Question: Until Visual Studio 2010, when opening a CSS file a window with all the classes and IDs opened automatically to help CSS file navigation.
In Visual Studio 2013, I cannot find this option; am I missing something, or has Microsoft decided that the feature is not useful anymore?

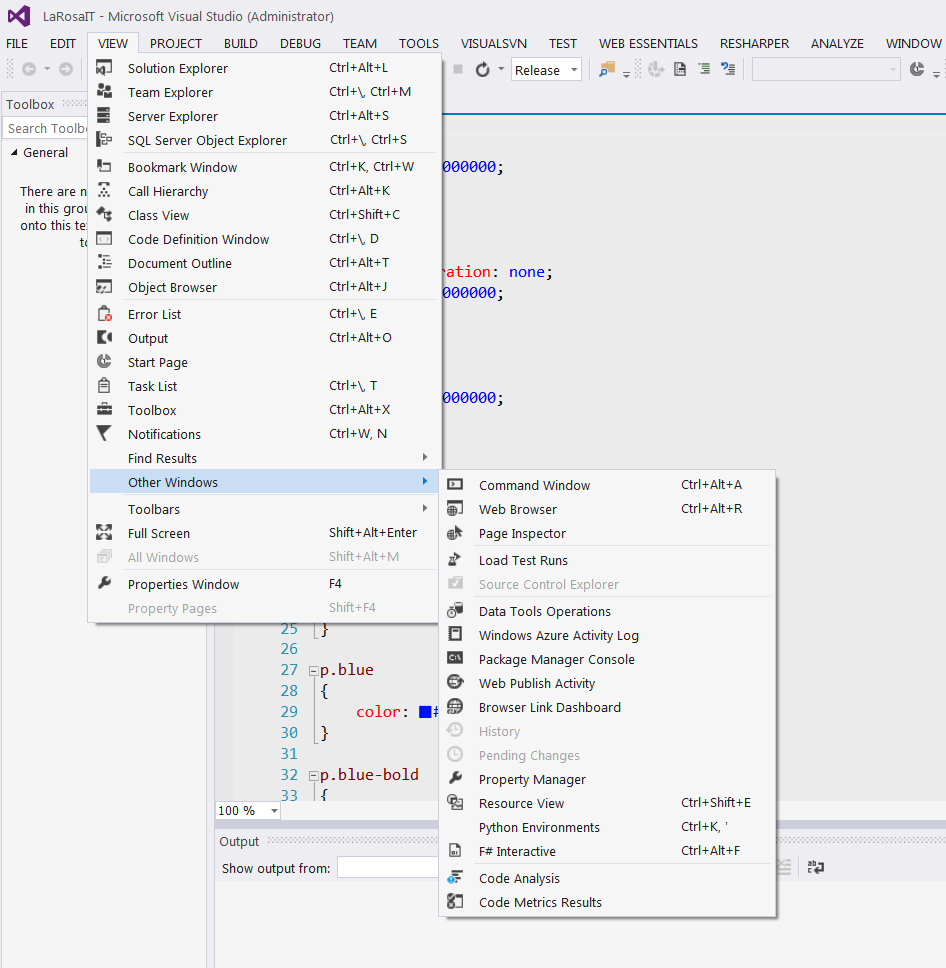
Answer: Starting from the same point, we leverage <URL>.
Thanks to MEF, VS Solution Explorer is listening to imported graph providers. So we jumped on it in order to bring back a document outline "like" experience for css files. The result is a VS extension available here: <URL>